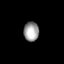
Tissue: skin
Cell type: Myeloid cells
Senescence score: 0.8376
Nuclear area (px): 289
Mean DAPI intensity: 156.699